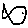
Label: fish